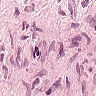
Metastatic tissue present: no